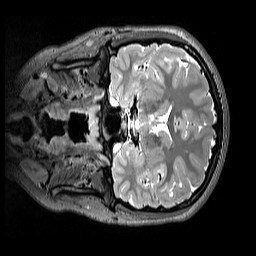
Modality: T2w
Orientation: coronal
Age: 13
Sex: female
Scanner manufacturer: siemens
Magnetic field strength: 3 T
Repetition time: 3.2 s
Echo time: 0.408 s